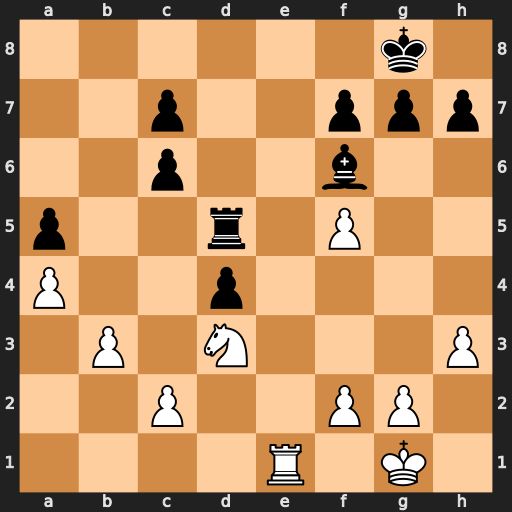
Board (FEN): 6k1/2p2ppp/2p2b2/p2r1P2/P2p4/1P1N3P/2P2PP1/4R1K1
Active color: w
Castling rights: -
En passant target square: -
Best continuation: Re8#